Field crop: tomato
Growth stage: 1
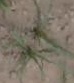
Species: cyperus